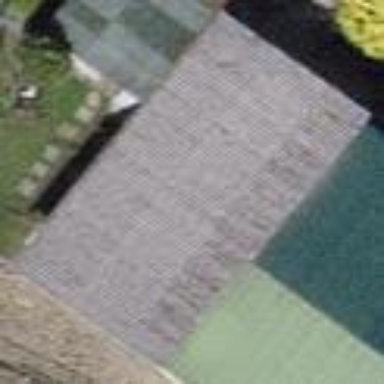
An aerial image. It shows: Shed.